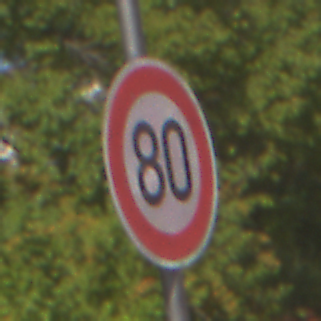
Verkehrszeichen: Geschwindigkeit80
Umgebung: Outdoor, Nature
Tageszeit: MorningAfternoon
Wetter: Clear
Licht: Natural
Jahreszeit: Summer
Kontrast: HighContrast